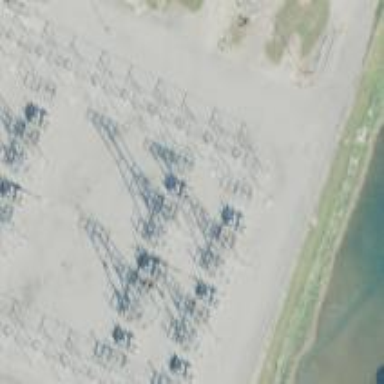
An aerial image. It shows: Switch used for power control.